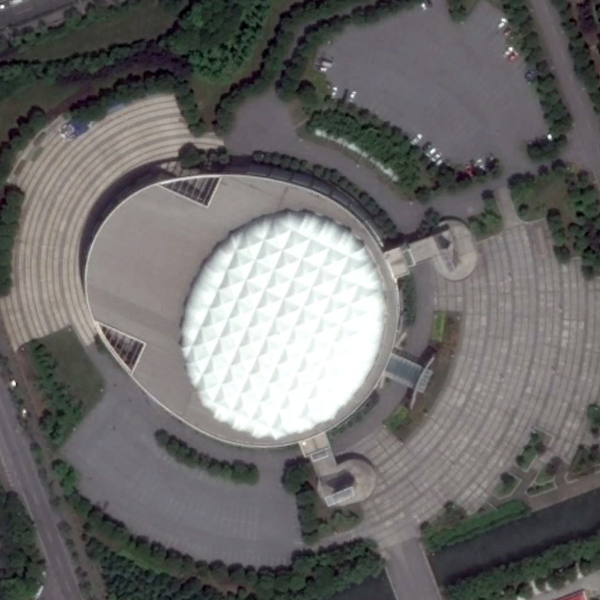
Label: Center